Field crop: tomato
Growth stage: 1
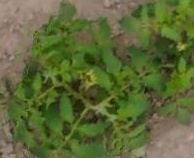
Species: tomato